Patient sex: F
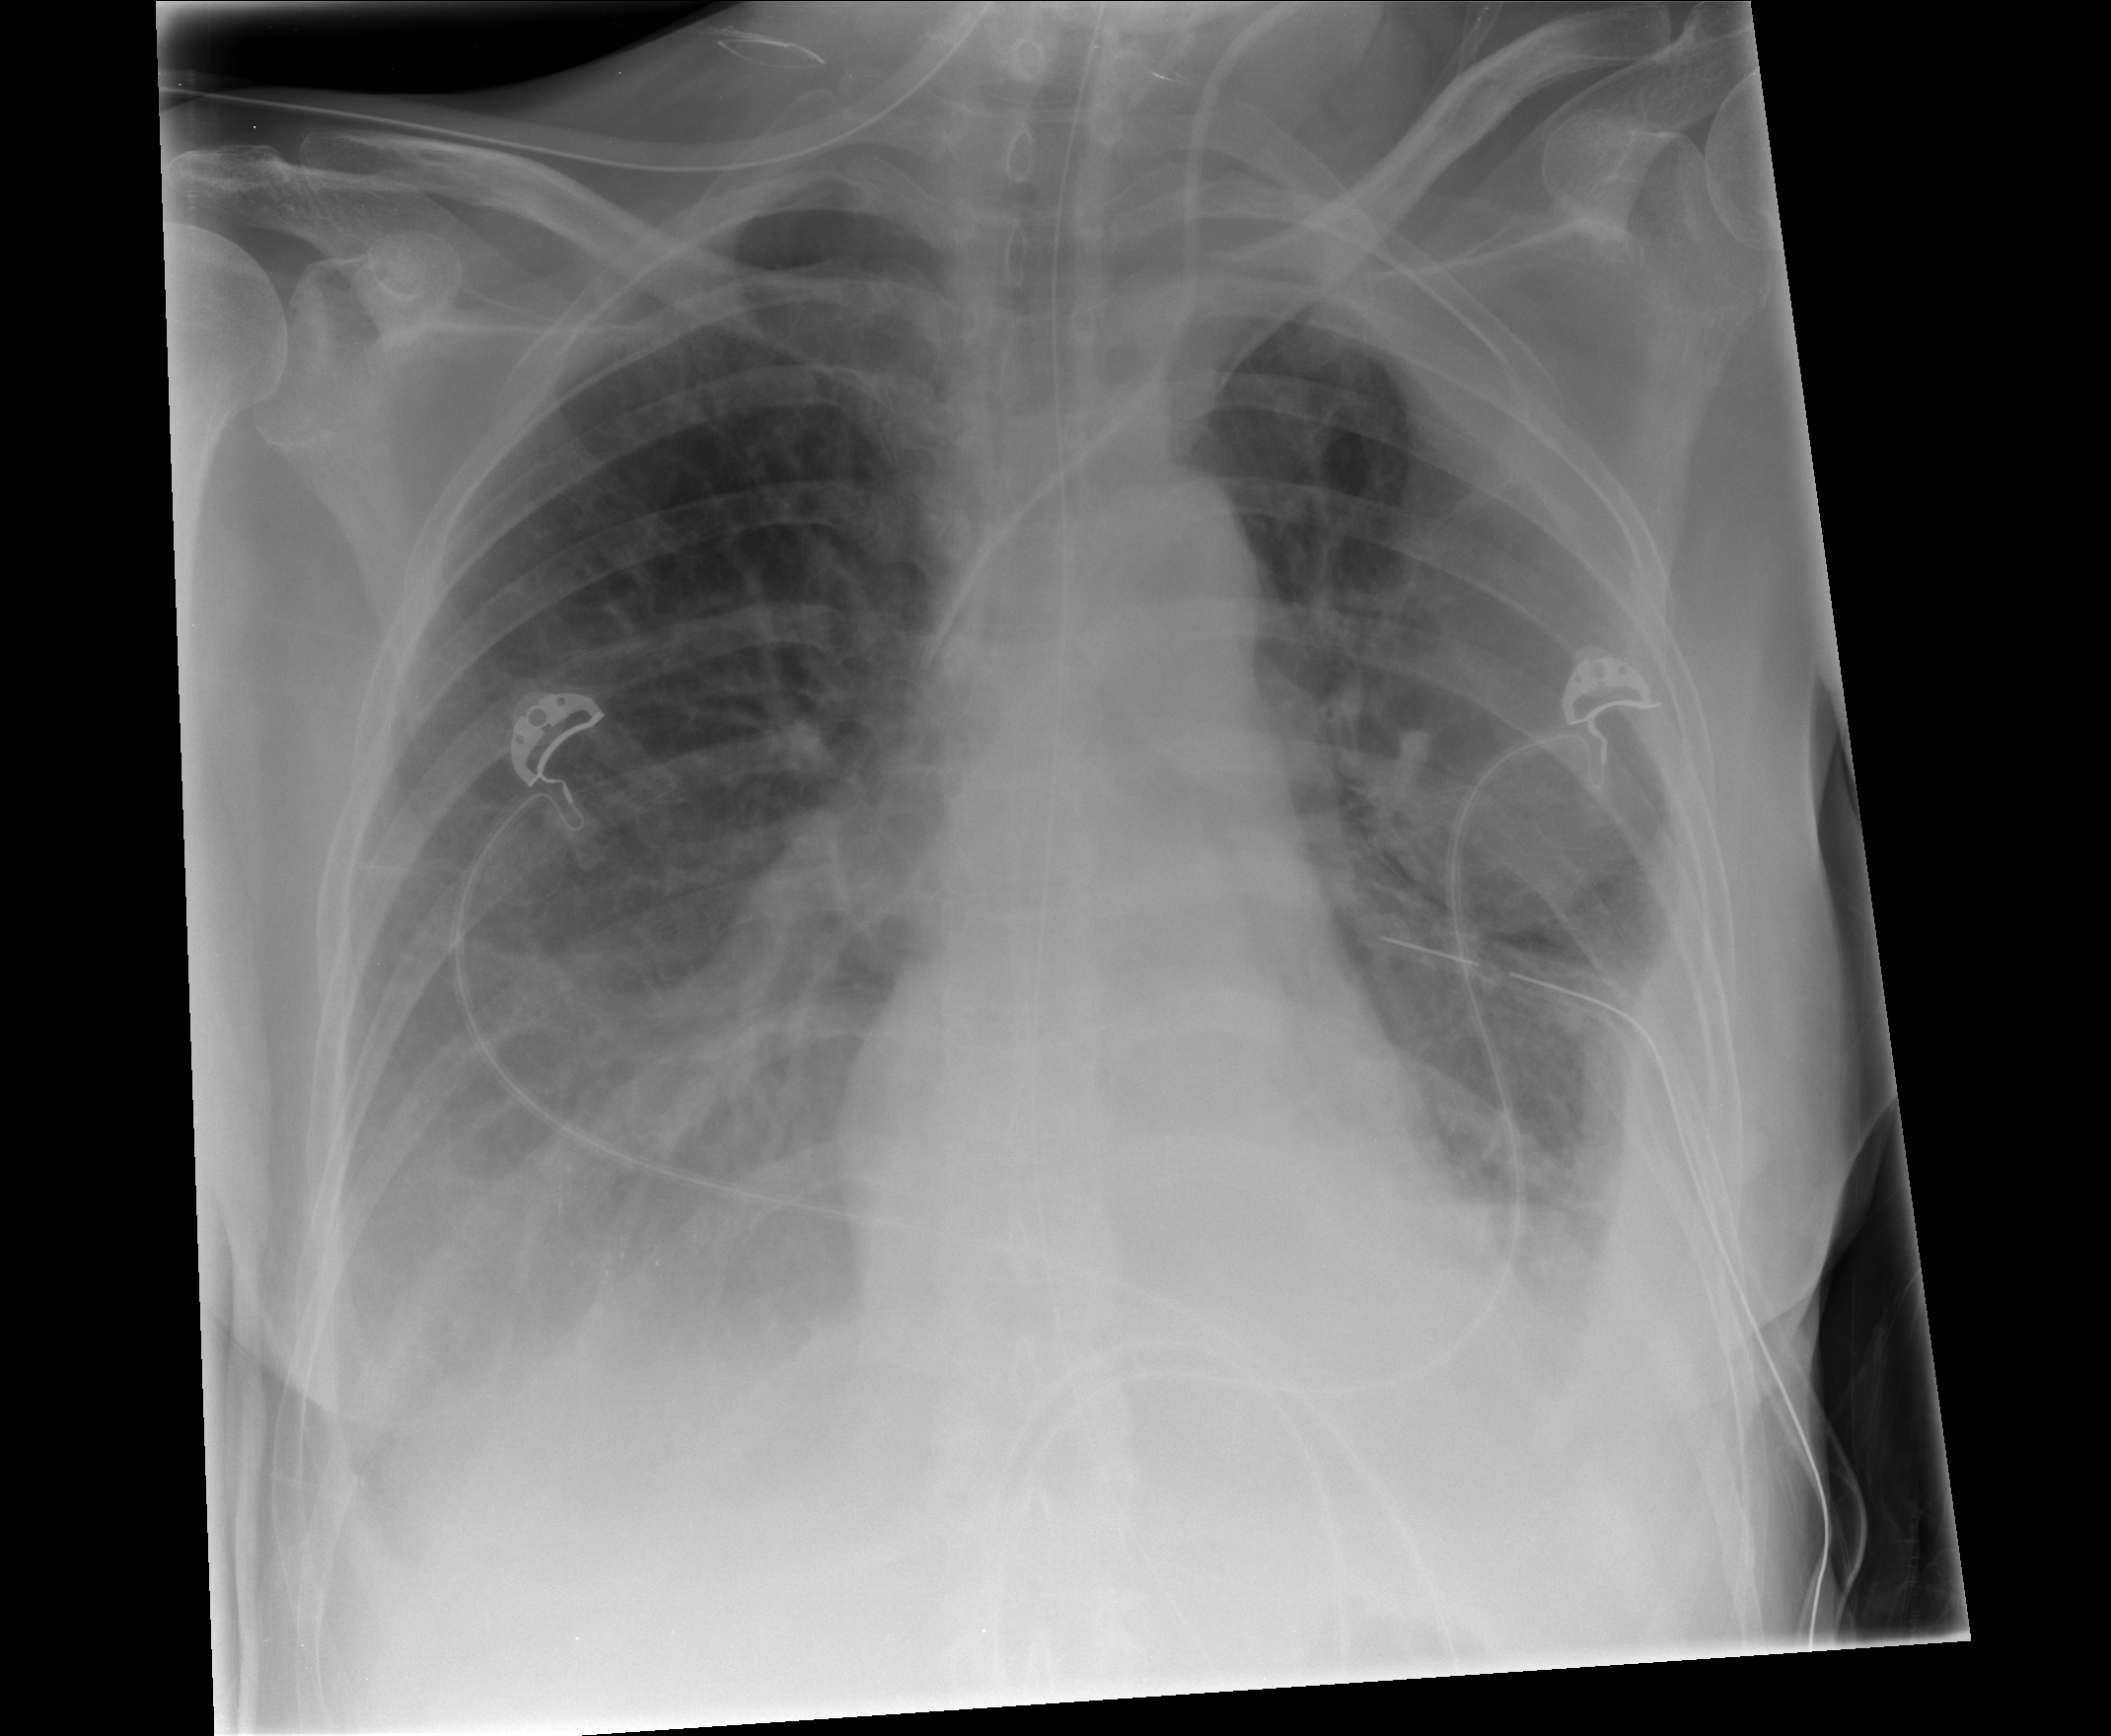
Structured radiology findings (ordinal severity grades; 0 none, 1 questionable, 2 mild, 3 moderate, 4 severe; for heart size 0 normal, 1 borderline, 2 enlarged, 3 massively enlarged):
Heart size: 0
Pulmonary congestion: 2
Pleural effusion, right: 3
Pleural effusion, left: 2
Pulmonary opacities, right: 2
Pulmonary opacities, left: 2
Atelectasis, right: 2
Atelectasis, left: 2